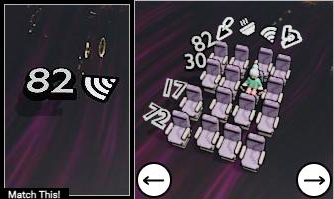
Task: seats
Answer: no